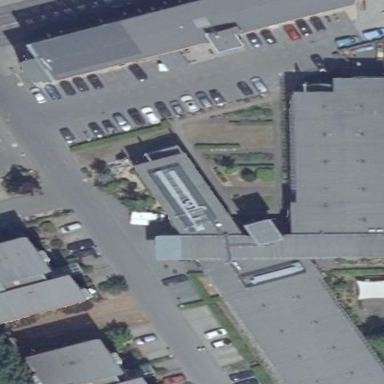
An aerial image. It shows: Nursing home building.